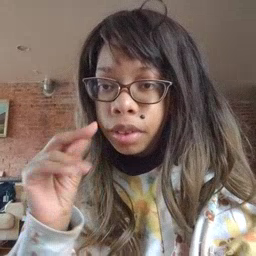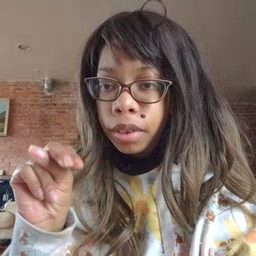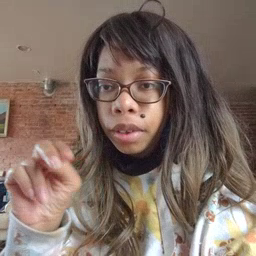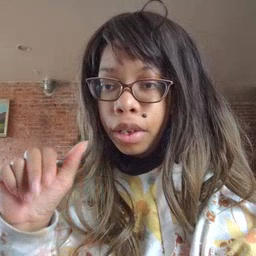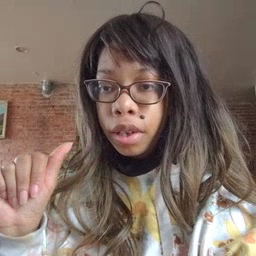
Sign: nap